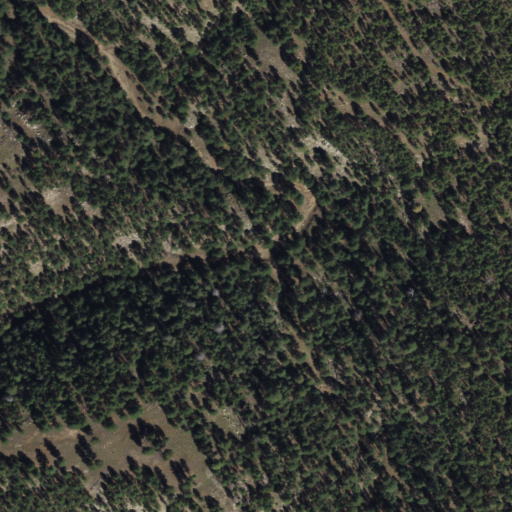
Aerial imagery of valley in Arizona named Fairchild Draw containing evergreen forest and shrub